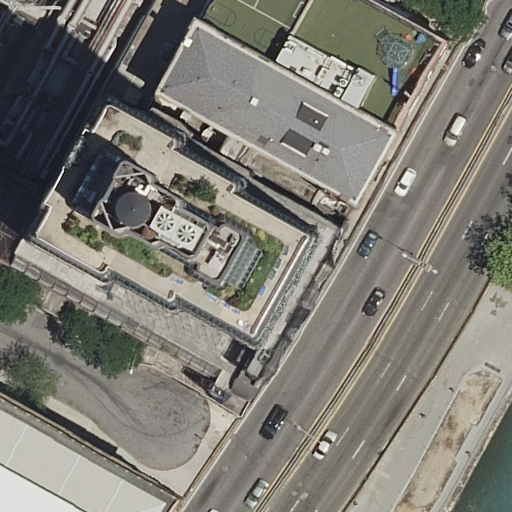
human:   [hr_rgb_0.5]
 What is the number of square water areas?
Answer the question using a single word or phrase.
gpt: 0

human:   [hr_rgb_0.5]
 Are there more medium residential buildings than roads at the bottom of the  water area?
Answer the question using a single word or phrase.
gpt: yes

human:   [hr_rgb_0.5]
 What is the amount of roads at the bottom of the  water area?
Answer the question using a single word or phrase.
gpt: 0

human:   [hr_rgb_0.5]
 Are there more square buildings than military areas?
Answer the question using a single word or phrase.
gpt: no

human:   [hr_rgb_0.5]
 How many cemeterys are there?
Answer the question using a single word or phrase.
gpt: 0

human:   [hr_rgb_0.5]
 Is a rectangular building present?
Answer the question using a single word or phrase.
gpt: yes

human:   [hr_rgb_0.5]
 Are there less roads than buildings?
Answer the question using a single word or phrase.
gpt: no

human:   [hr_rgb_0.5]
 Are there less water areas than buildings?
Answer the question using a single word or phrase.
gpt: yes

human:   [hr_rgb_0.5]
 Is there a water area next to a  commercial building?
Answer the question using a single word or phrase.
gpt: no

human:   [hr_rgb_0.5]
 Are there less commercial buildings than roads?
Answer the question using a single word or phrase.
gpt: yes

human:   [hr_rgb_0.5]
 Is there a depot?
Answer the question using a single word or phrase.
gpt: no

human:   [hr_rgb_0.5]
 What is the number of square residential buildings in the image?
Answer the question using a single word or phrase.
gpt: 0

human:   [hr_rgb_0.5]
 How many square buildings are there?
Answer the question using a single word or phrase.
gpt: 0

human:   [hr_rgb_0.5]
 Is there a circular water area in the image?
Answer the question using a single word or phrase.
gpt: no

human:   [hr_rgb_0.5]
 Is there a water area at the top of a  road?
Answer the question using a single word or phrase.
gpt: no

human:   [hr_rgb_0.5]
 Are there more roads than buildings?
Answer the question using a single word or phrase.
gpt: no

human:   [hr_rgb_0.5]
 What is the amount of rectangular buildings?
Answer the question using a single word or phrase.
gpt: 4

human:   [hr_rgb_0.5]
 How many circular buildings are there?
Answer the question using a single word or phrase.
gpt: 0

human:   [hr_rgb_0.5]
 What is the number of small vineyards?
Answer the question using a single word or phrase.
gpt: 0

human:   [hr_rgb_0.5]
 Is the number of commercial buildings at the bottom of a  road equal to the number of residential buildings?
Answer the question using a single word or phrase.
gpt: no

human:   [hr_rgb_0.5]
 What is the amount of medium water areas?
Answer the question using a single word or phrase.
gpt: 1

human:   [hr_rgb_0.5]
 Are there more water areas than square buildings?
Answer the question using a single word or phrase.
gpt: yes

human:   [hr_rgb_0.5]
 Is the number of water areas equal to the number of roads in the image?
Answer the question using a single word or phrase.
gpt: no

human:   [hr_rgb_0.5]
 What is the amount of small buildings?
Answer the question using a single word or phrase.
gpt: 0

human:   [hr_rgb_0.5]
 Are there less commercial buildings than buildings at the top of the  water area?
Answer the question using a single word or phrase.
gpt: yes

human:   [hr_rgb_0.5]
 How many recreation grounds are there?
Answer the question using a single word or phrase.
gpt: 0

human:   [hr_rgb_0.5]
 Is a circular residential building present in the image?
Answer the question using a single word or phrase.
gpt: no

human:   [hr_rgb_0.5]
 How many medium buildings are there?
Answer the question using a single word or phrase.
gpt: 2

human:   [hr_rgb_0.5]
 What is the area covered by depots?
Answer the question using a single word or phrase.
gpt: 0m2

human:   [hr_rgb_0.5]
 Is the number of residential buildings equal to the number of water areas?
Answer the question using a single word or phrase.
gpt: no

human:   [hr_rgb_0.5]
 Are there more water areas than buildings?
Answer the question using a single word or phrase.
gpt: no

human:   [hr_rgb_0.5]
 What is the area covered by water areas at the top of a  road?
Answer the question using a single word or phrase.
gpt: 0m2

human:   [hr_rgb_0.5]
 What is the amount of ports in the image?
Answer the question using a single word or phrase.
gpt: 0

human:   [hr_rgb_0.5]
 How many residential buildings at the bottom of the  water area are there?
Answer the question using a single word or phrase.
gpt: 0

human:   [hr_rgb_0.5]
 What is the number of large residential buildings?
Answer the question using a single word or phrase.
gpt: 3

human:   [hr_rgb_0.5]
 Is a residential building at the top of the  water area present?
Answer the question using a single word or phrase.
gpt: yes